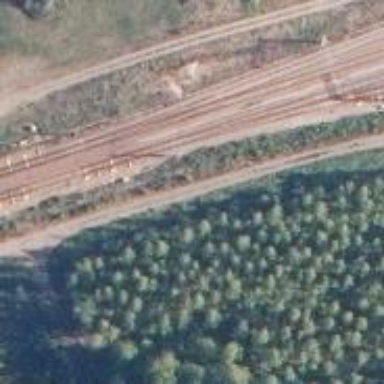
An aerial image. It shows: Rail siding with electrified contact lines for trains.